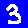
Digit: 3